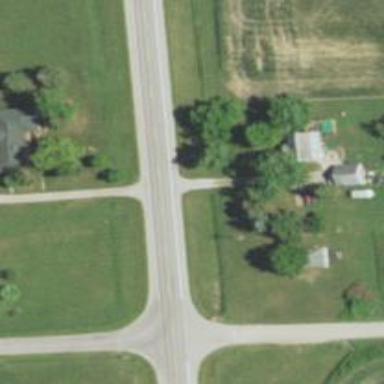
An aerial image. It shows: Secondary road.